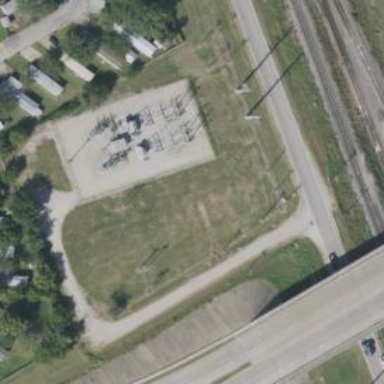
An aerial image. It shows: Outdoor distribution level power substation.